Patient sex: M
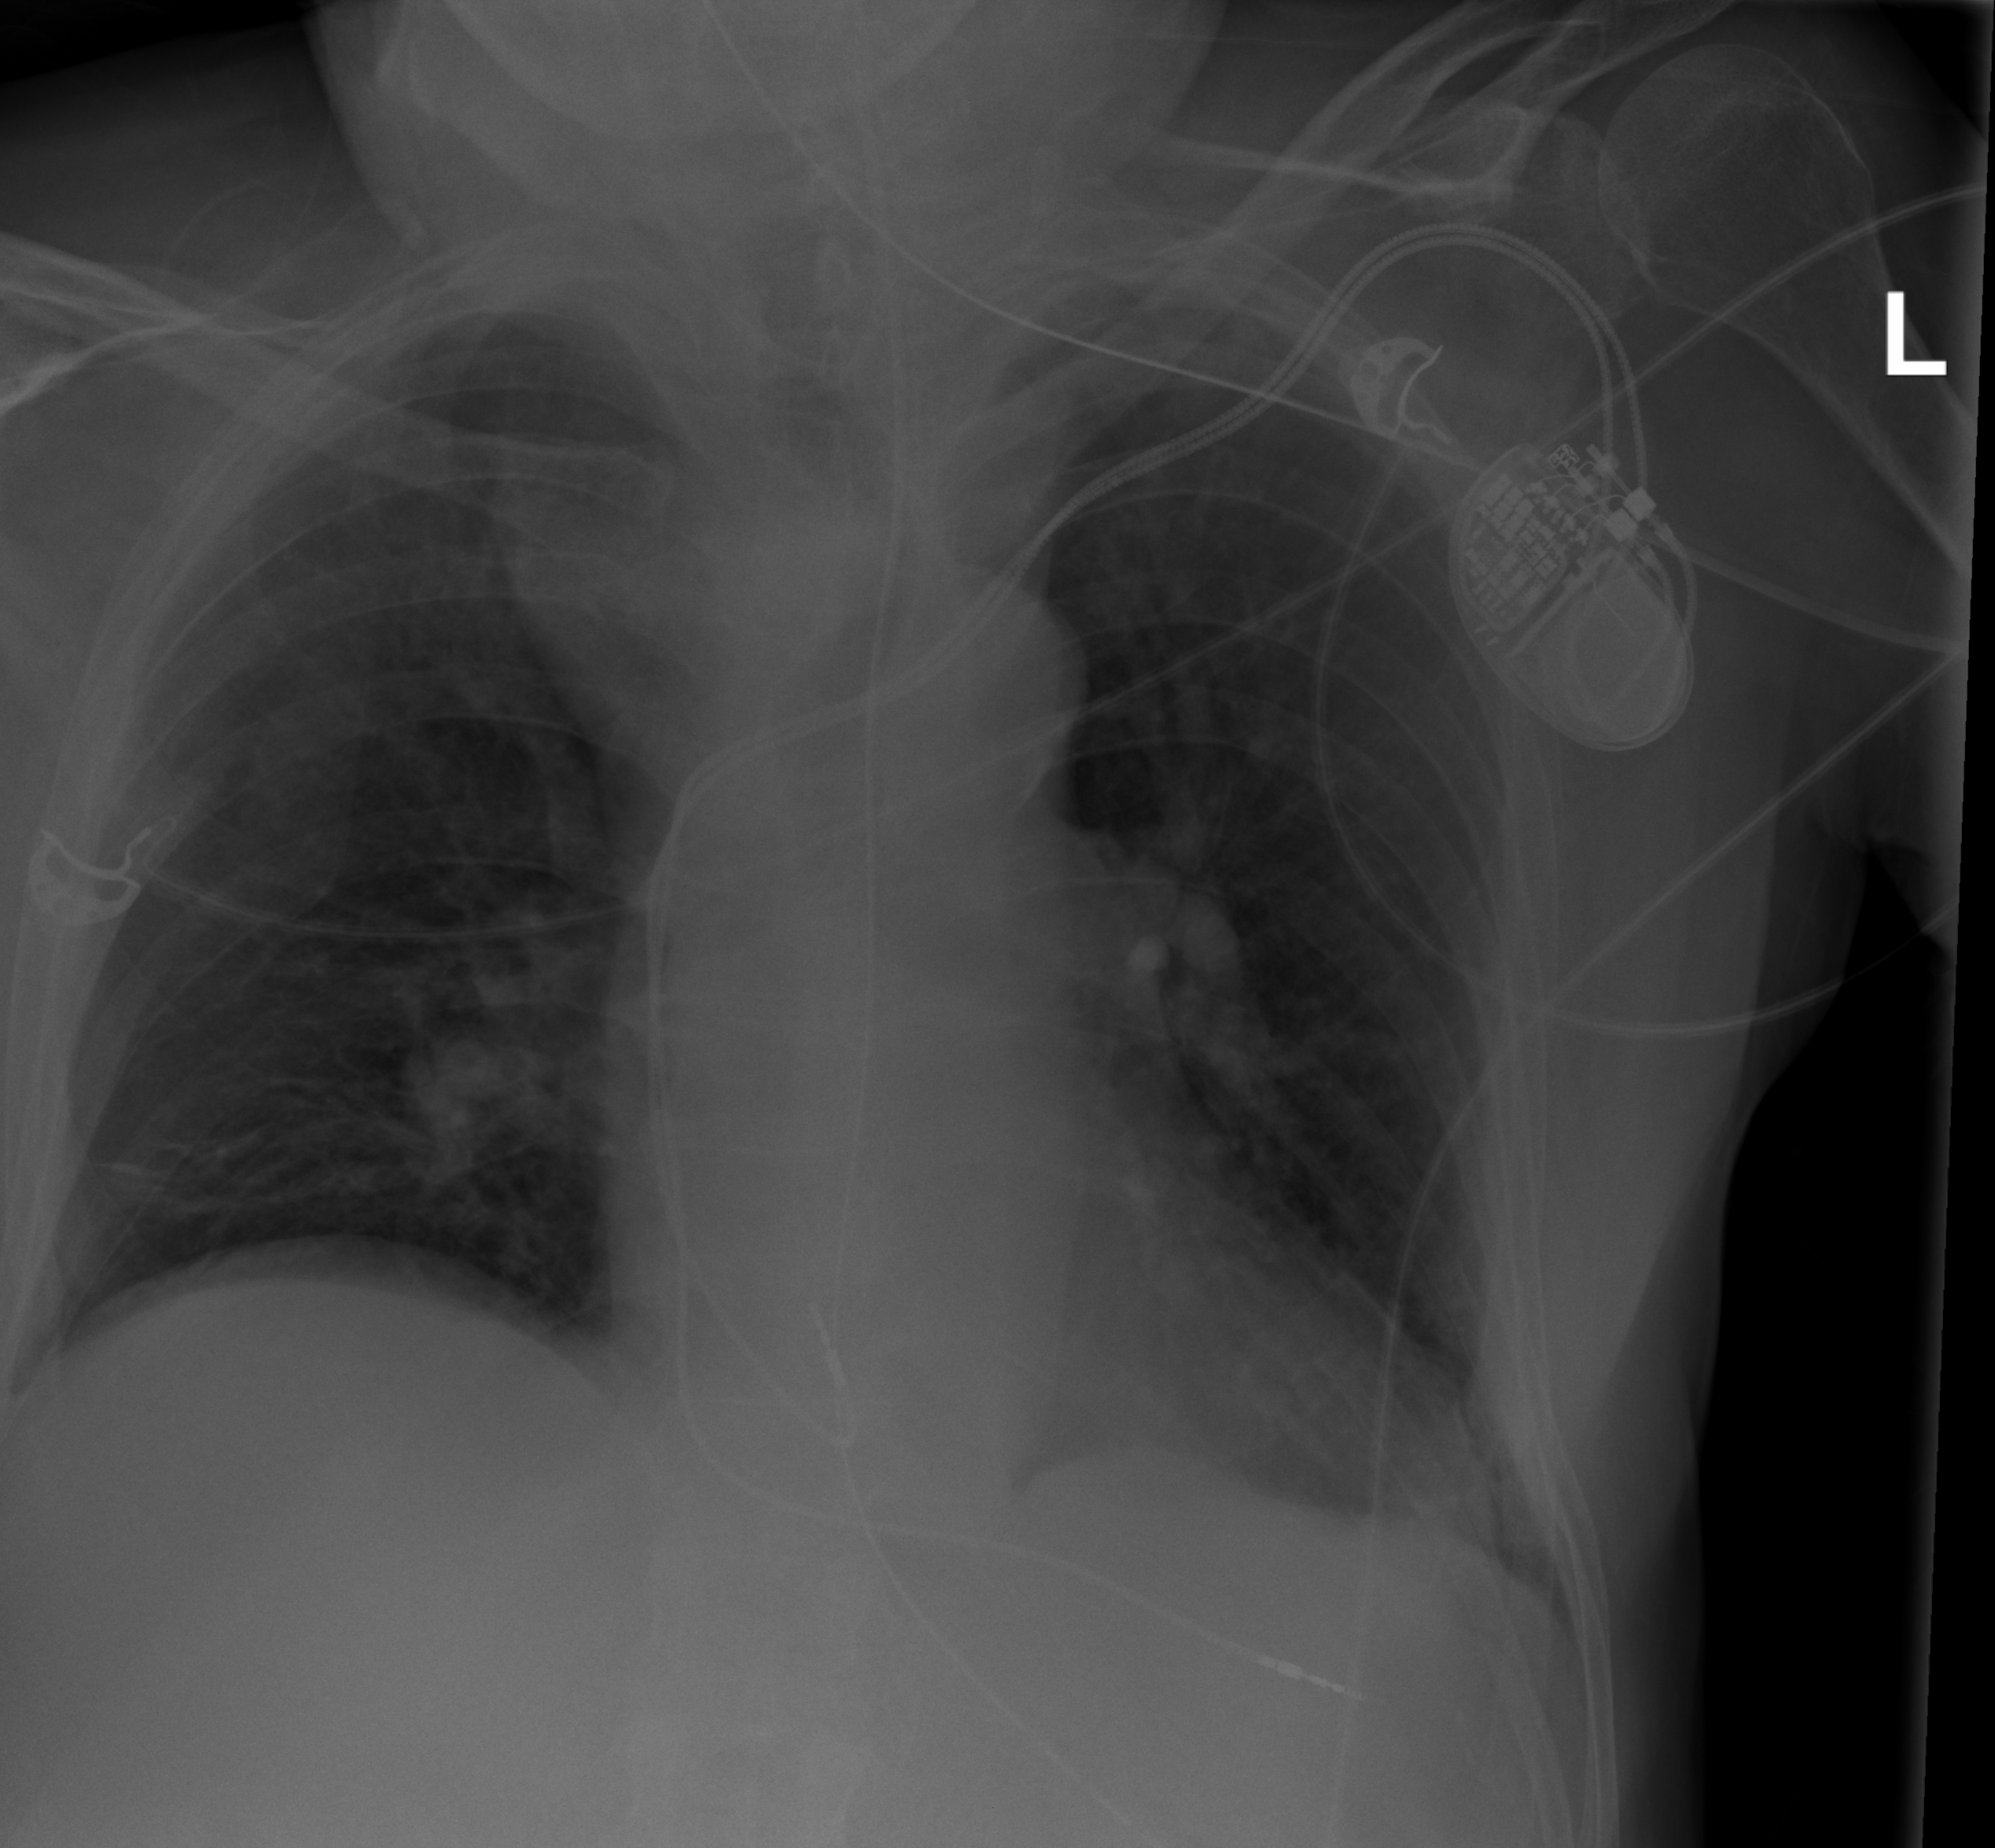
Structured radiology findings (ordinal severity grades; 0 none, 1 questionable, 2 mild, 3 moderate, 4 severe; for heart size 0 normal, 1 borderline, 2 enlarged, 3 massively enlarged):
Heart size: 0
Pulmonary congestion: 0
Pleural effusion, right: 0
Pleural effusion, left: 0
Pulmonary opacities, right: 0
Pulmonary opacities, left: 0
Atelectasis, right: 2
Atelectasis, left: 0